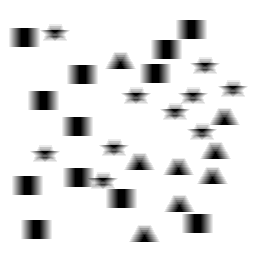
Squares: 12
Triangles: 8
Stars: 10
Total shapes: 30